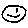
Label: smiley face